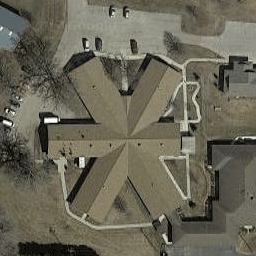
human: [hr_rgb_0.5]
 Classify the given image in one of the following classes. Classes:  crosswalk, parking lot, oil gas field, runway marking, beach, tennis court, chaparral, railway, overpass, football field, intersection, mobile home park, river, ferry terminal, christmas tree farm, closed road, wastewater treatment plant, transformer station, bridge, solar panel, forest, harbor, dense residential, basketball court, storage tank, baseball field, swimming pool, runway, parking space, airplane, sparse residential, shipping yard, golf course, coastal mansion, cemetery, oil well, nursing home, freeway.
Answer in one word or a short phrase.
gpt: nursing home